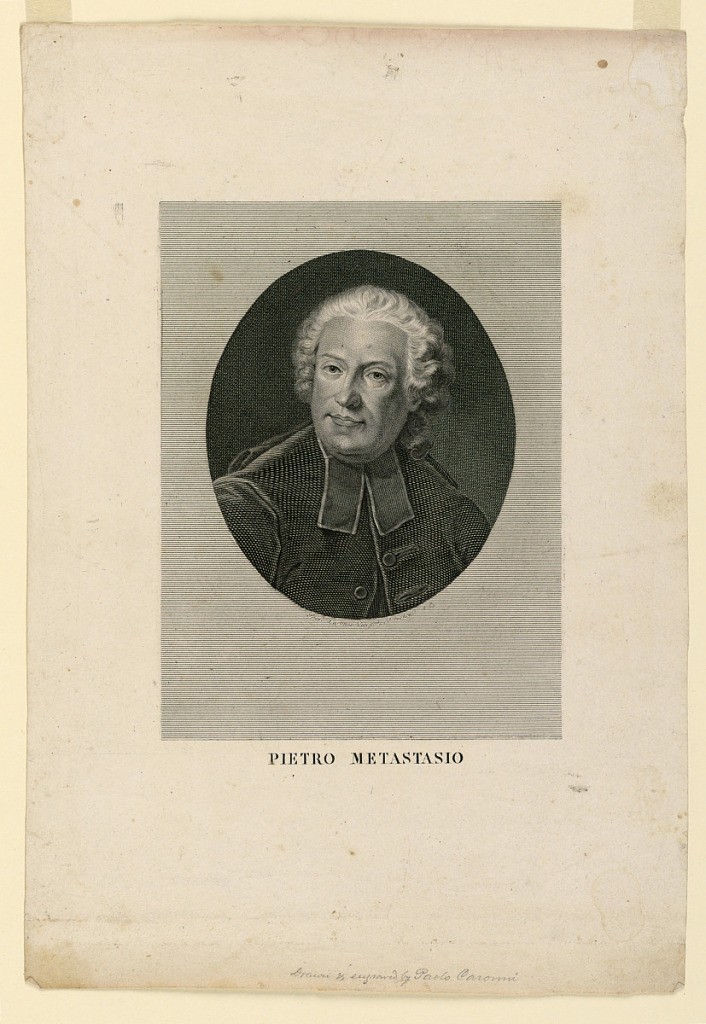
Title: Portrait of Pietro Metastasio (1698-1782)
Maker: Paolo Caronni
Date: ca. 1820
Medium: Engraving on paper
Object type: Print
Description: Half-length portrait of the middle-aged Metastasio. He is wearing a dark losed jacket.